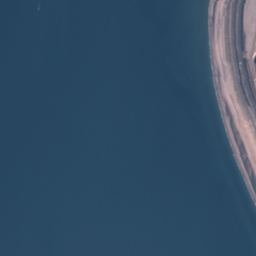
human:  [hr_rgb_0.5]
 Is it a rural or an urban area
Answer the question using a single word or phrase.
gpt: rural

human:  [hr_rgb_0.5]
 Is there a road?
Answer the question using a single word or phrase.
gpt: yes

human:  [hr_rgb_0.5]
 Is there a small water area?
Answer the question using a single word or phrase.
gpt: no

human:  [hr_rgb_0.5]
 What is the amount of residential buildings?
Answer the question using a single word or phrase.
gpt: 1

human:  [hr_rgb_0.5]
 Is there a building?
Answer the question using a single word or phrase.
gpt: yes

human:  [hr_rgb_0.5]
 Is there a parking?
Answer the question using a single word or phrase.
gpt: yes

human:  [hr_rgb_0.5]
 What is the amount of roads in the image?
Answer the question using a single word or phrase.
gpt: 14

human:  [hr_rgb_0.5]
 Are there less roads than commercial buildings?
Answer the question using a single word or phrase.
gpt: no

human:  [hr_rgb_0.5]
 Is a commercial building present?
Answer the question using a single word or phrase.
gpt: no

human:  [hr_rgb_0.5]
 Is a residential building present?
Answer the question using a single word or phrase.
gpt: yes

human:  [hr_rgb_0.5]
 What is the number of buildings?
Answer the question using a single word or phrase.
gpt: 1

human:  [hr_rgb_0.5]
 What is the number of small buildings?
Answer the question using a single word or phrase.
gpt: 1

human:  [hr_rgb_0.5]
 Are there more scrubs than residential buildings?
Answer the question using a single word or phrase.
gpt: yes

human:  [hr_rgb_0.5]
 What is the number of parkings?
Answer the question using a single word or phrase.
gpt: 1

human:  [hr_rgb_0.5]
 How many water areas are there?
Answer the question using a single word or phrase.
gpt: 1

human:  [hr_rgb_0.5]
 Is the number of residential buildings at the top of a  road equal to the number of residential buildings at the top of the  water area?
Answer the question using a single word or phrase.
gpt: no

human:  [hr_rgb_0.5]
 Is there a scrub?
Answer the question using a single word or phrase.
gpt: yes

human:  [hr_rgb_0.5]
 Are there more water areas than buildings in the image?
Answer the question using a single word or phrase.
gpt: no

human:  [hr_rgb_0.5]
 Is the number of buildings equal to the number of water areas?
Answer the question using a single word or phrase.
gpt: yes

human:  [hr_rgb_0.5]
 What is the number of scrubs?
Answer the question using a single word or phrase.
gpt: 4

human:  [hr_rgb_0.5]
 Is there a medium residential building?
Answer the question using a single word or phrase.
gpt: no

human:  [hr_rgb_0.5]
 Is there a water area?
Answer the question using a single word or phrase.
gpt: yes

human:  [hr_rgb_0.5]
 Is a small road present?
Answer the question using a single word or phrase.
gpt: yes

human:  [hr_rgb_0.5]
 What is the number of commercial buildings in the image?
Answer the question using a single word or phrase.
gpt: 0

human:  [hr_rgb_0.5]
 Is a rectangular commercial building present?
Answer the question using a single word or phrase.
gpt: no

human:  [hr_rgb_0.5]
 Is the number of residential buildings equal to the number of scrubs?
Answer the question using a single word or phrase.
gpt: no

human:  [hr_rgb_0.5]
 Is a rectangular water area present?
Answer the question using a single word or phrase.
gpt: no

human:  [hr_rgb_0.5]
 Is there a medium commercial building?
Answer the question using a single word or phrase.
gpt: no

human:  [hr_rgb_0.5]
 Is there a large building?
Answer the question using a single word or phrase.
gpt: no

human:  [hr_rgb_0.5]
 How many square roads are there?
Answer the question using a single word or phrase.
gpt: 0

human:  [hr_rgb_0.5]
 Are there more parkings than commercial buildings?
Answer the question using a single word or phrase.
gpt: yes

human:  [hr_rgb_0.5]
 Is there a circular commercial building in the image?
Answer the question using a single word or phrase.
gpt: no

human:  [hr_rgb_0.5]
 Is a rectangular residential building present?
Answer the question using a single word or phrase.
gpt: yes

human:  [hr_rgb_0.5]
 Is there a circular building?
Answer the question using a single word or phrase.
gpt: no

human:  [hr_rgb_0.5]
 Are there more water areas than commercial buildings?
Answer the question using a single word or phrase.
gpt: yes

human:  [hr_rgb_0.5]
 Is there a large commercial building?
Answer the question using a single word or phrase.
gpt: no

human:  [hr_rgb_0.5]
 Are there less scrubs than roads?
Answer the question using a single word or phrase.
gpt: yes

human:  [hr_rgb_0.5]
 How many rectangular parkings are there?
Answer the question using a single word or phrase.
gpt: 0

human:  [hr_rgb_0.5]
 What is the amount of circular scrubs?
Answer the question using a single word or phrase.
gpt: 0

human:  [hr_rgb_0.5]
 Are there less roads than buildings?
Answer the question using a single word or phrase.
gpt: no

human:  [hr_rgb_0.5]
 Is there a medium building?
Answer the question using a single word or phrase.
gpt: no

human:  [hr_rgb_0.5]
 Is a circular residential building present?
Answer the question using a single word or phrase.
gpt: no

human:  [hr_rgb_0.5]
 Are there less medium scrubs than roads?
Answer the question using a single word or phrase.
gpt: yes

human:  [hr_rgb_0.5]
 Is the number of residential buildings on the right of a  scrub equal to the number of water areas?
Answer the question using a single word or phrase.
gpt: no

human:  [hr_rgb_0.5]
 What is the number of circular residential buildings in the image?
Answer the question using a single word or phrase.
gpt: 0

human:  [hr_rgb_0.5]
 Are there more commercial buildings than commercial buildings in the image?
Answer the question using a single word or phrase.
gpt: no

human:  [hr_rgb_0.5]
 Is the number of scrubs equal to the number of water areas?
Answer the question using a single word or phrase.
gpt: no

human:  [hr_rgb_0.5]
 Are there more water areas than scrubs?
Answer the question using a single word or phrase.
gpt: no

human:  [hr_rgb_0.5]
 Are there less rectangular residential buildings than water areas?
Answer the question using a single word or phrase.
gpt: no

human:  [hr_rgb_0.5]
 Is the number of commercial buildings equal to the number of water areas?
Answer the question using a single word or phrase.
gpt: no

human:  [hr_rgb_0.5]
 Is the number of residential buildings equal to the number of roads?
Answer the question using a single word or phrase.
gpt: no

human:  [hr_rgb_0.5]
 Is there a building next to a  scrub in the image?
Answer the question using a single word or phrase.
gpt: yes

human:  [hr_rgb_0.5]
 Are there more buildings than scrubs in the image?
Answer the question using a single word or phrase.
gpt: no

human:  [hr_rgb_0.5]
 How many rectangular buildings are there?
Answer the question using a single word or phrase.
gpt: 1

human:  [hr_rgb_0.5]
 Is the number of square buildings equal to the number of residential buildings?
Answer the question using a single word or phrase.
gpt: no

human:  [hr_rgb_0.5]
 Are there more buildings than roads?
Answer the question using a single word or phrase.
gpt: no

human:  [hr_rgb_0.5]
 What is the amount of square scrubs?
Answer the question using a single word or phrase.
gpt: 0

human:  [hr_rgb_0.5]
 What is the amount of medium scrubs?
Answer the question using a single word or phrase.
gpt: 0

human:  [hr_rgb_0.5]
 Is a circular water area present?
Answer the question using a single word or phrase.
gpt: no

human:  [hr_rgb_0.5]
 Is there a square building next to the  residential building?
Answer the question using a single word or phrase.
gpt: no

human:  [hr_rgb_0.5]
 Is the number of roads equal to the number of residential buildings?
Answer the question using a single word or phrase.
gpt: no

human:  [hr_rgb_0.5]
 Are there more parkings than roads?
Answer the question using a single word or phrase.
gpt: no

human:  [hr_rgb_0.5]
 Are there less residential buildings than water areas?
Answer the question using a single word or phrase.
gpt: no

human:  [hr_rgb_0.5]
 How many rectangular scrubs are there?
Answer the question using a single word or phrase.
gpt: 0